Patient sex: M
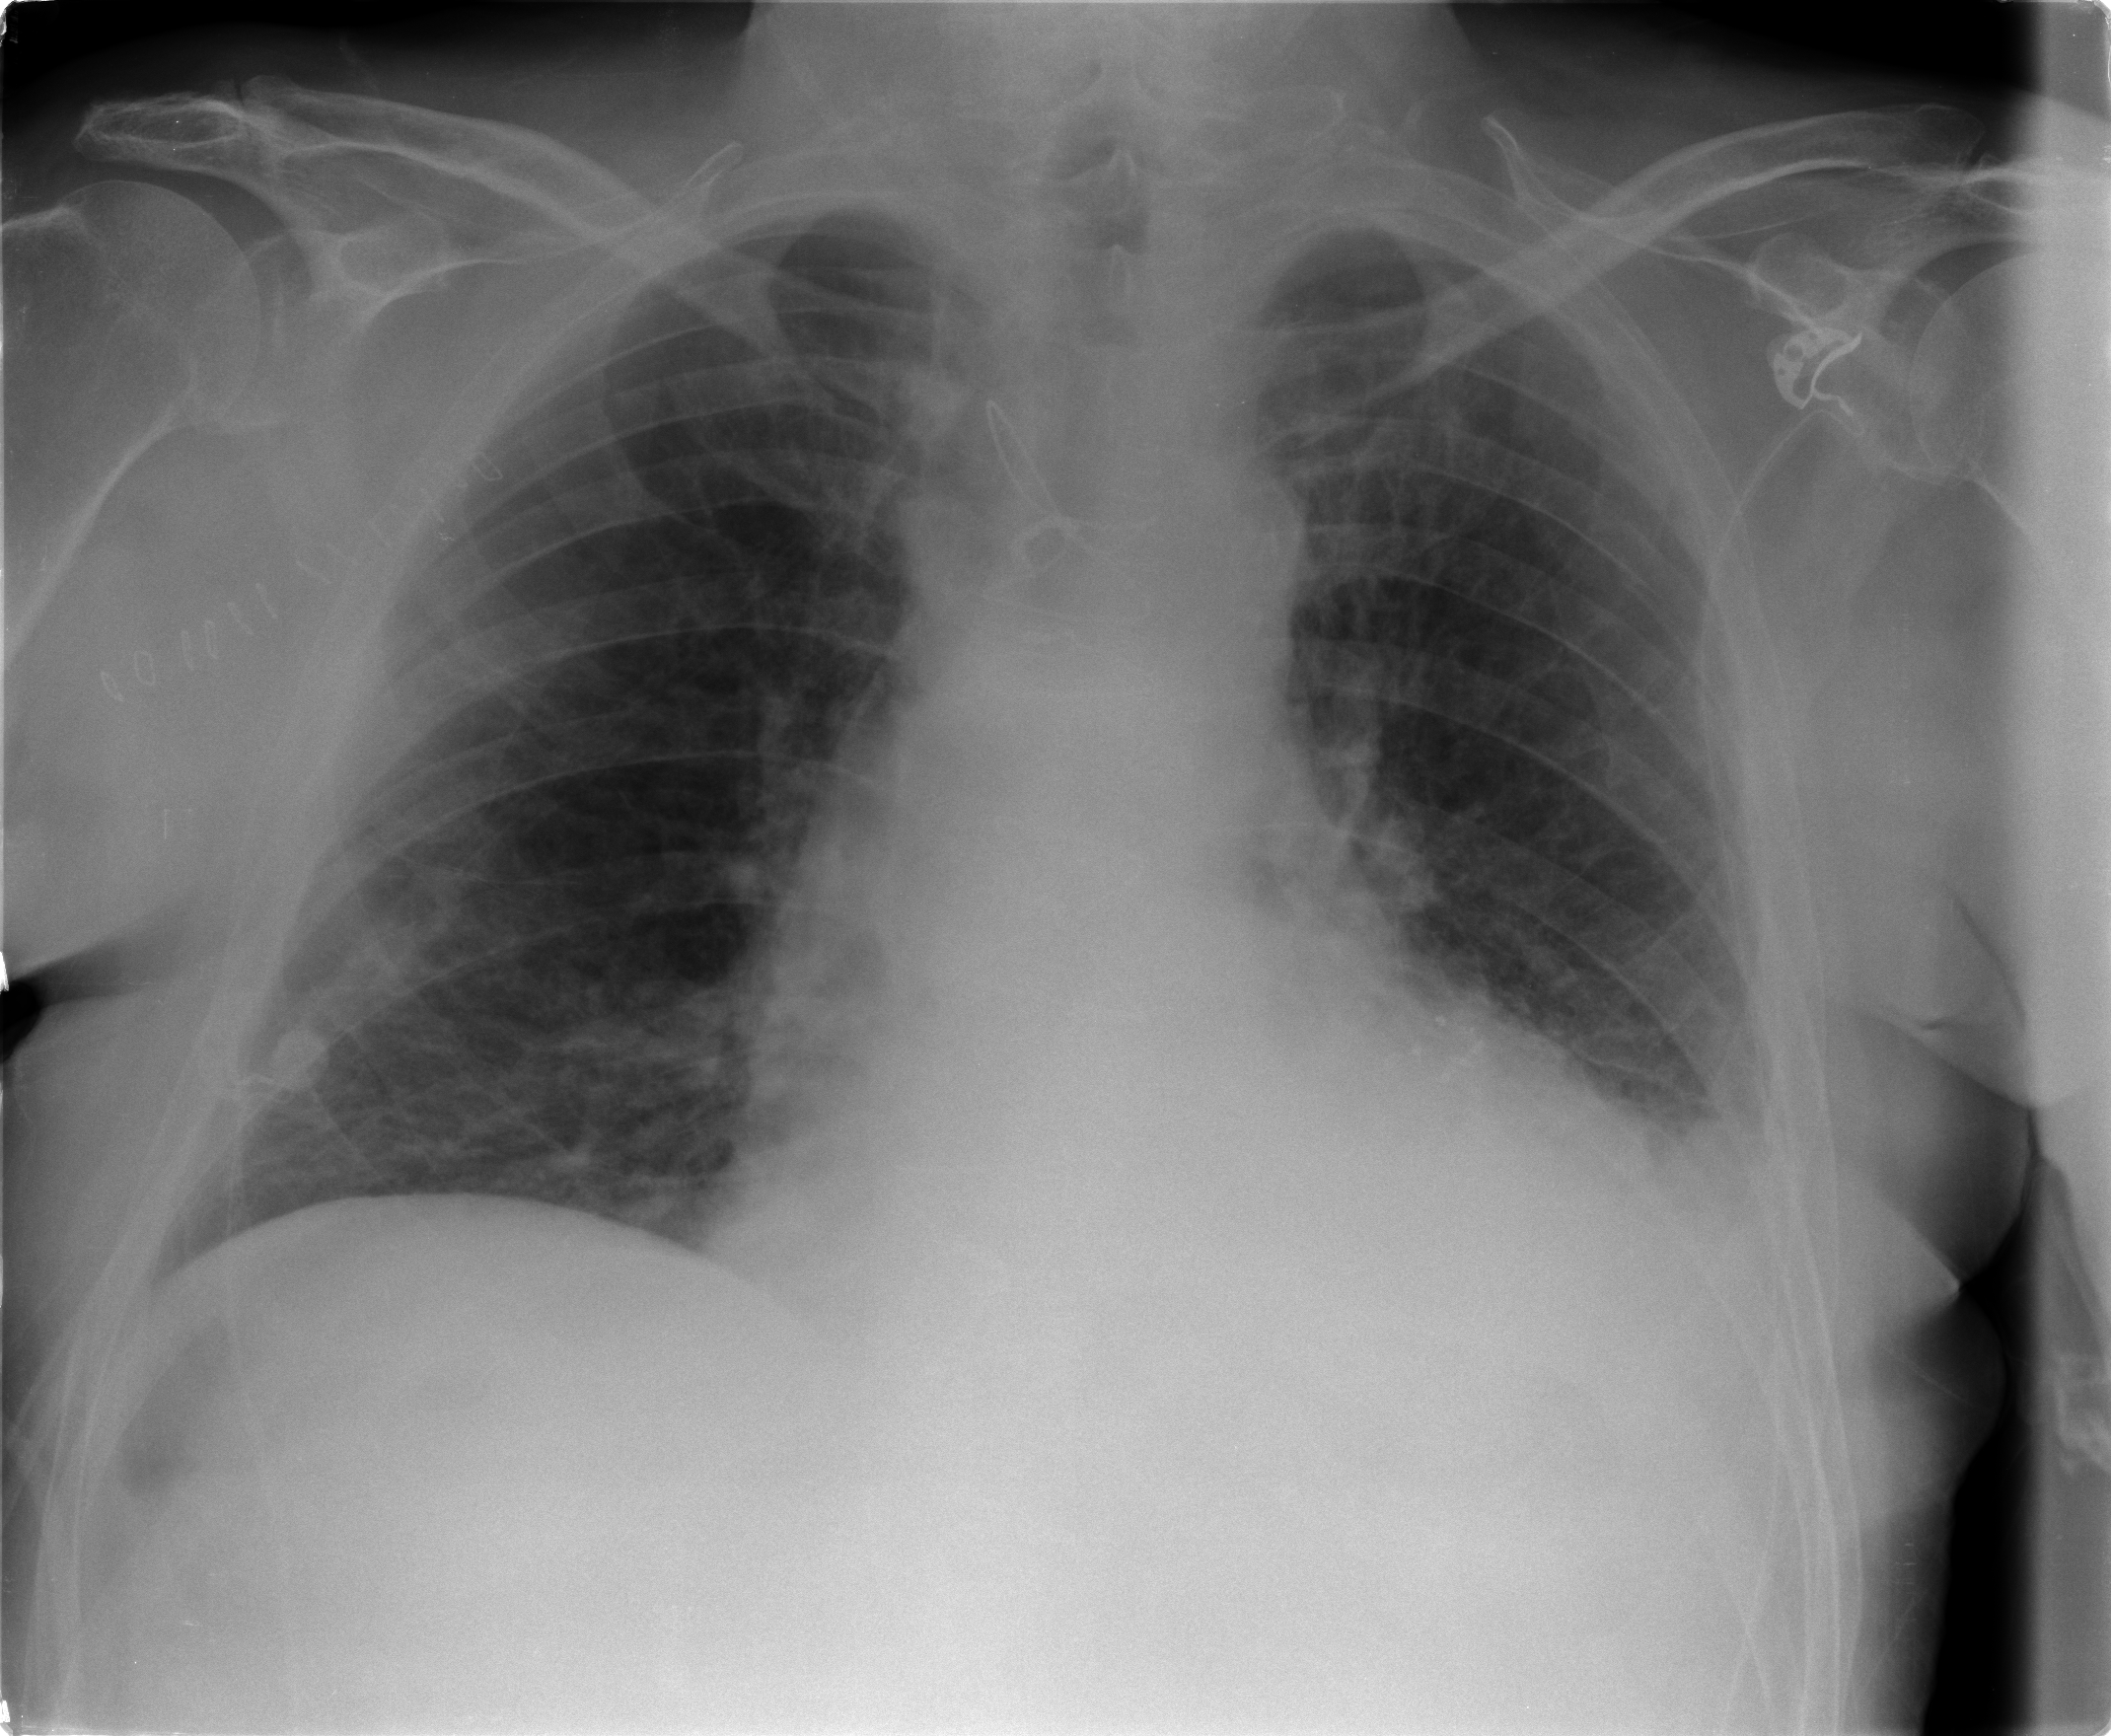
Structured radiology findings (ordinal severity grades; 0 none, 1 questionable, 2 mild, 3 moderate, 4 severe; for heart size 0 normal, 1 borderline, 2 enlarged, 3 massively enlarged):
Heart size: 2
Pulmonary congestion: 2
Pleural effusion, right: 0
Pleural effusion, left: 2
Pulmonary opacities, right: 1
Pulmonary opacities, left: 0
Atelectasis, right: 0
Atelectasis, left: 2